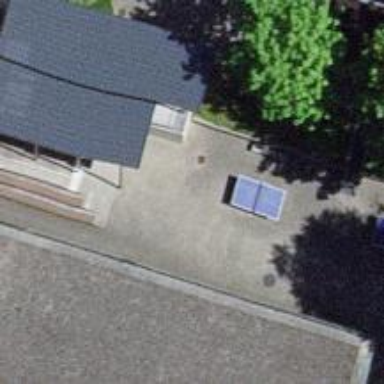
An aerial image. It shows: Bench for seating.